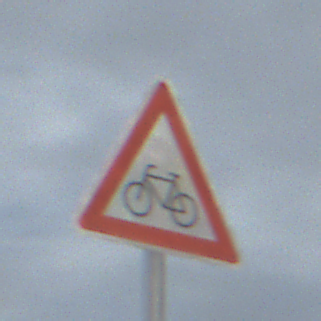
Verkehrszeichen: RadverkehrRechts
Umgebung: Outdoor, Nature
Tageszeit: Night
Wetter: Overcast
Licht: Artificial
Jahreszeit: NotSpecified
Kontrast: LowContrast